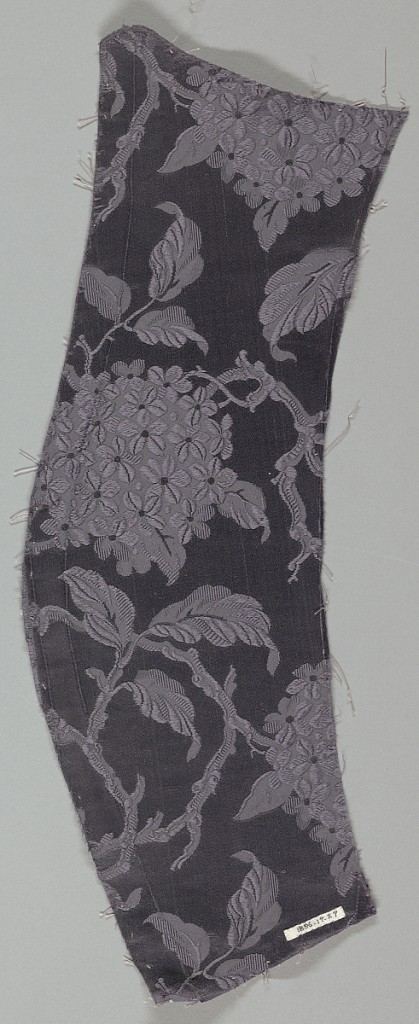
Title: Fragment
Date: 1850–1900
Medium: silk Technique: woven
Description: Portion of a dark mauve sleeve with self pattern in satin ground.